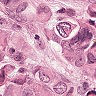
Metastatic tissue present: yes